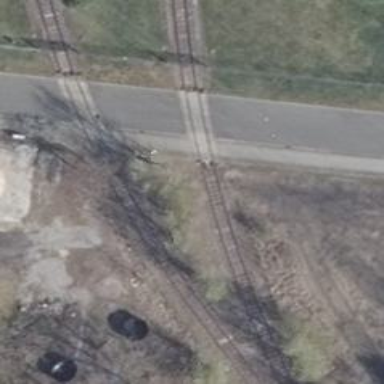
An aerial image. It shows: Crossing for the railway.